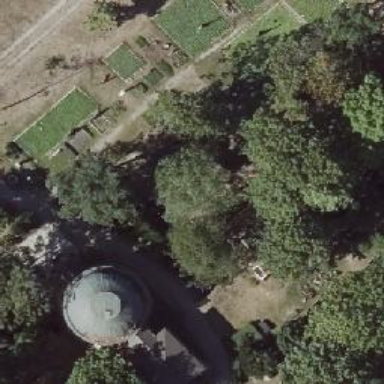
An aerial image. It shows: Tomb in historic cemetery.